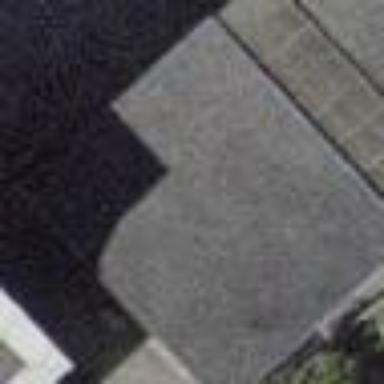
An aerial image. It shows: Garage building.